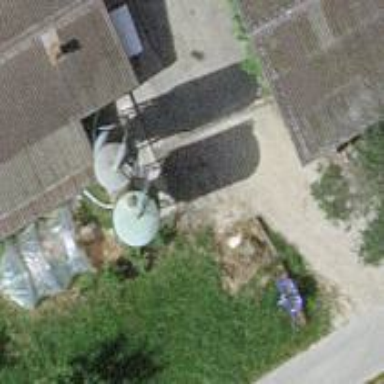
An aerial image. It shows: Silo.